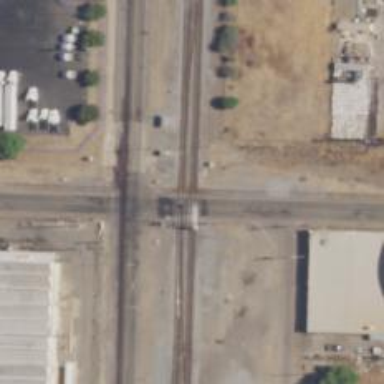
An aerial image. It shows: Railway crossing.